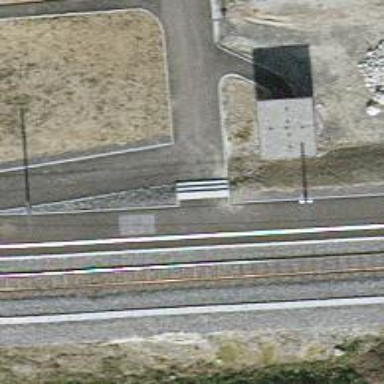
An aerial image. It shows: Public transport station located at railway halt.